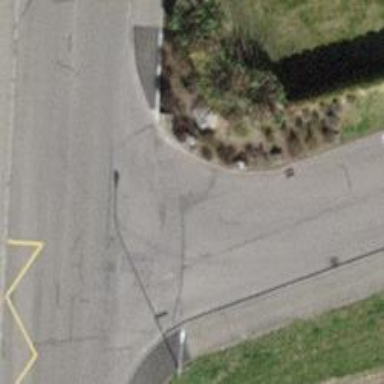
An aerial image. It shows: Residential road with asphalt surface and separate sidewalk.